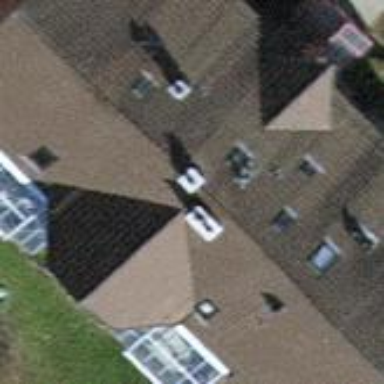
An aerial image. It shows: Building with tile roof.